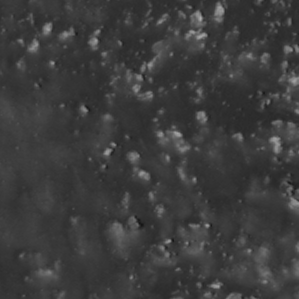
Label: non_frost